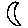
Label: moon